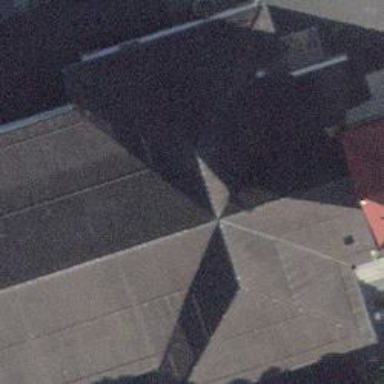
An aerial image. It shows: View of roof with edges.